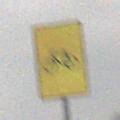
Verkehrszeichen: RadverkehrOhnePfeilsymbol
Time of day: MorningAfternoon
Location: Outdoor (Nature)
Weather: Overcast
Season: Winter
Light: Natural